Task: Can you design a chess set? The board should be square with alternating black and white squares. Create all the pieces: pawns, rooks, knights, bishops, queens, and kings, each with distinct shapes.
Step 915:
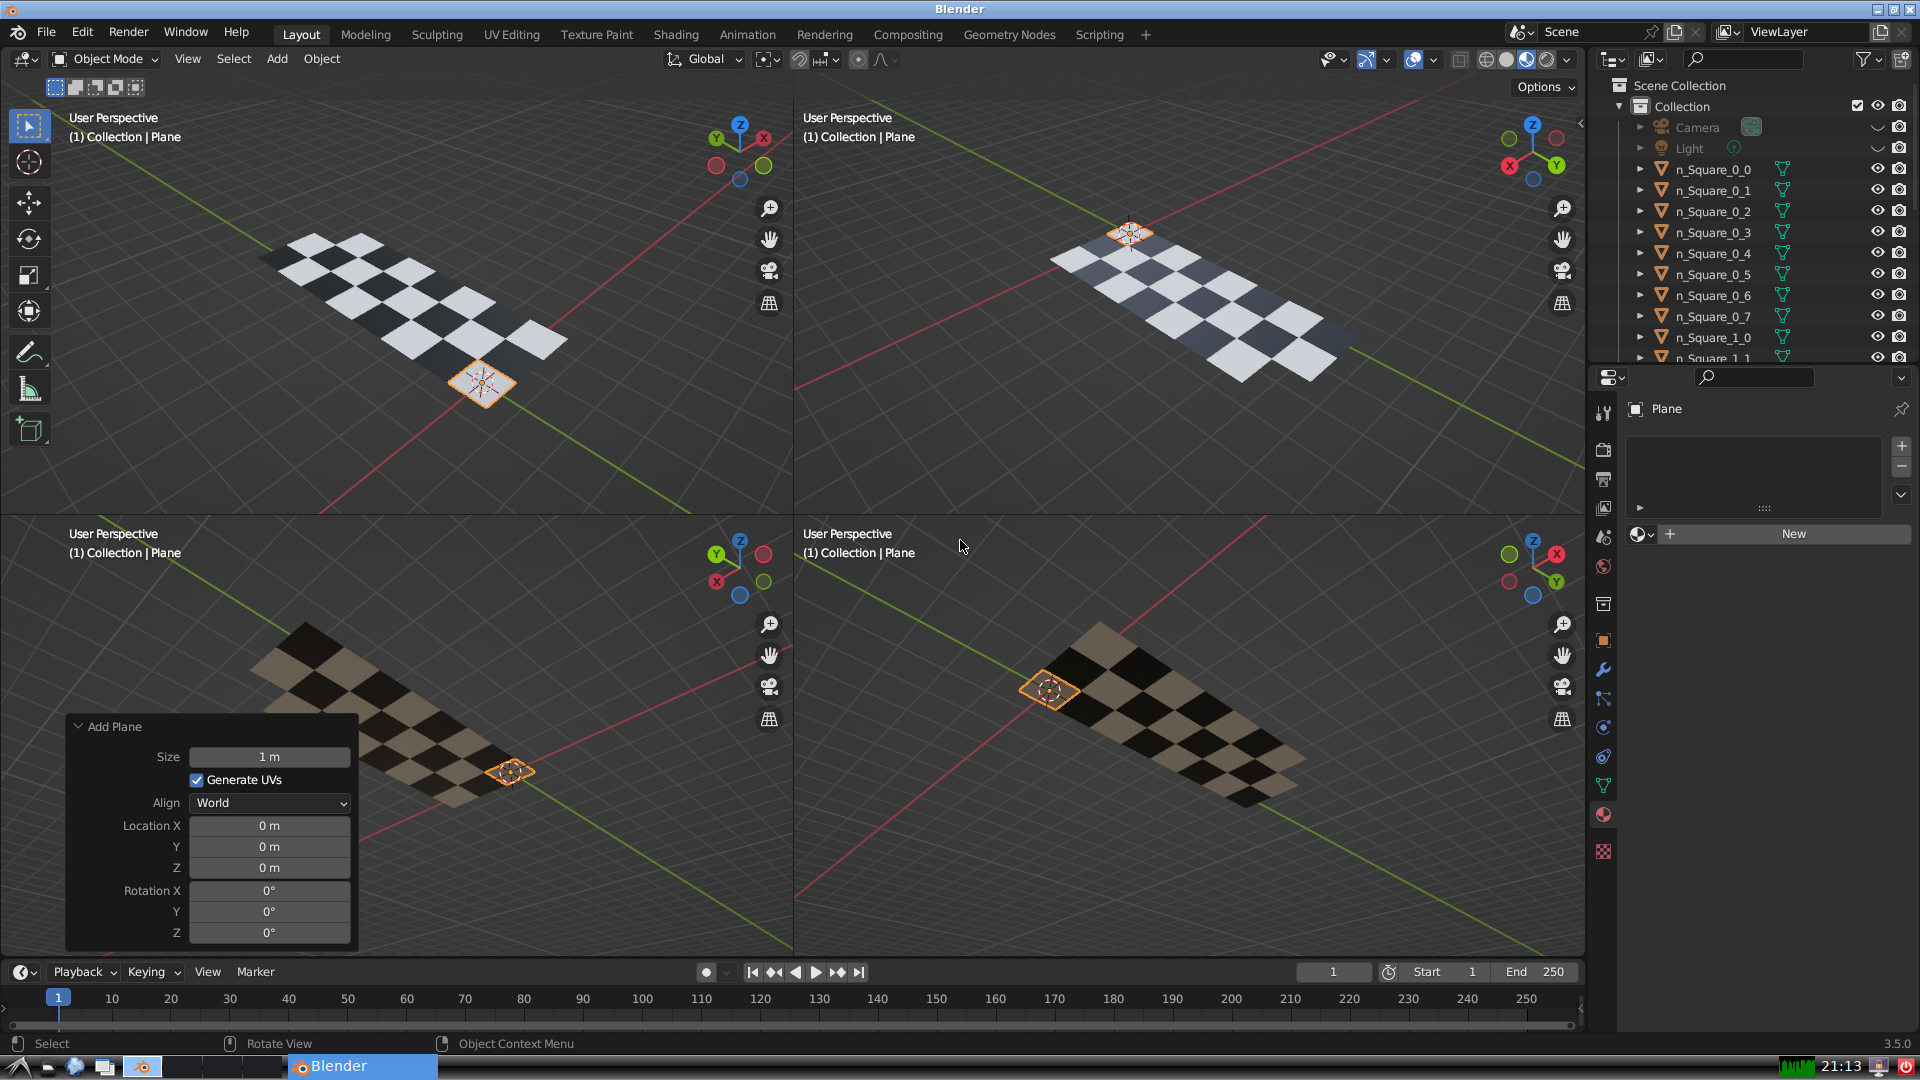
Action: {"mouse_move": [270, 826]}